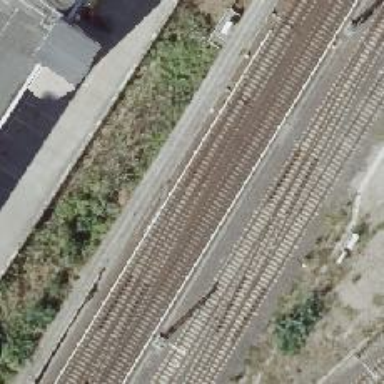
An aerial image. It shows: Railway signal.